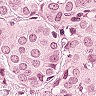
Metastatic tissue present: yes